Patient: sex M, age 76
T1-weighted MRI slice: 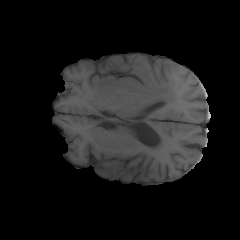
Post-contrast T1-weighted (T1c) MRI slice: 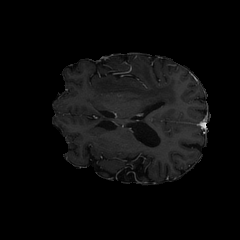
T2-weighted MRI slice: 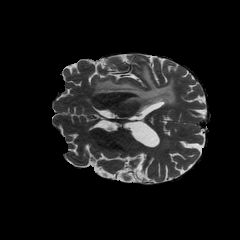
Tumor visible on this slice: yes
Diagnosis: Glioblastoma, IDH-wildtype
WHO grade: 4